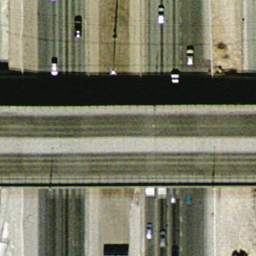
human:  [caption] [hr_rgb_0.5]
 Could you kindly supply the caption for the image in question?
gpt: An overpass with a road go across another two roads vertically .

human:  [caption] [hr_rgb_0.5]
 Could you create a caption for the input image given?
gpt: An overpass with a road go across another two vertically and many cars on the roads .

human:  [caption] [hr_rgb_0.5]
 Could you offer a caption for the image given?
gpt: An overpass with a road go across another two vertically .

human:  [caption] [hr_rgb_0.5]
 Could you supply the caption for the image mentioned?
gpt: A road go across another two vertically with many cars on the roads .

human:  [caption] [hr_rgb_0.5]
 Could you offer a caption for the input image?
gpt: A road go across another two with many cars on the roads .